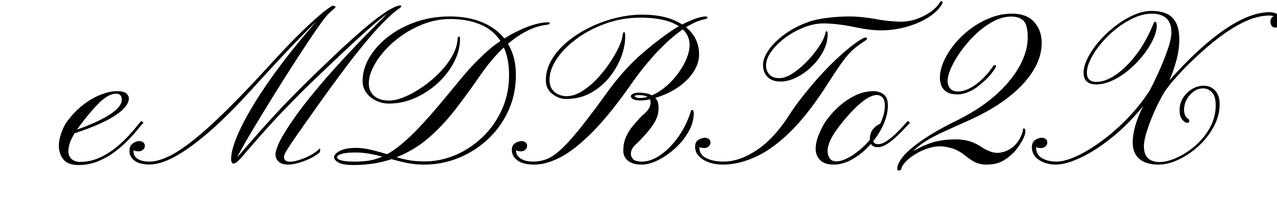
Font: PinyonScript-Regular